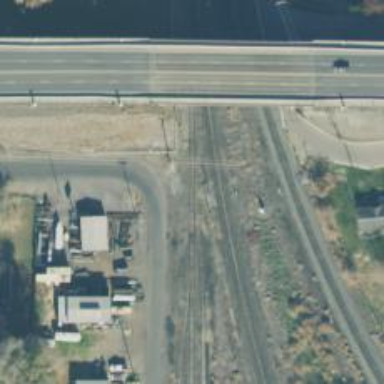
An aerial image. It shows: Railway signal.